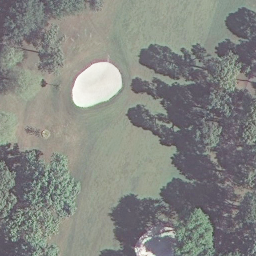
Label: golf course